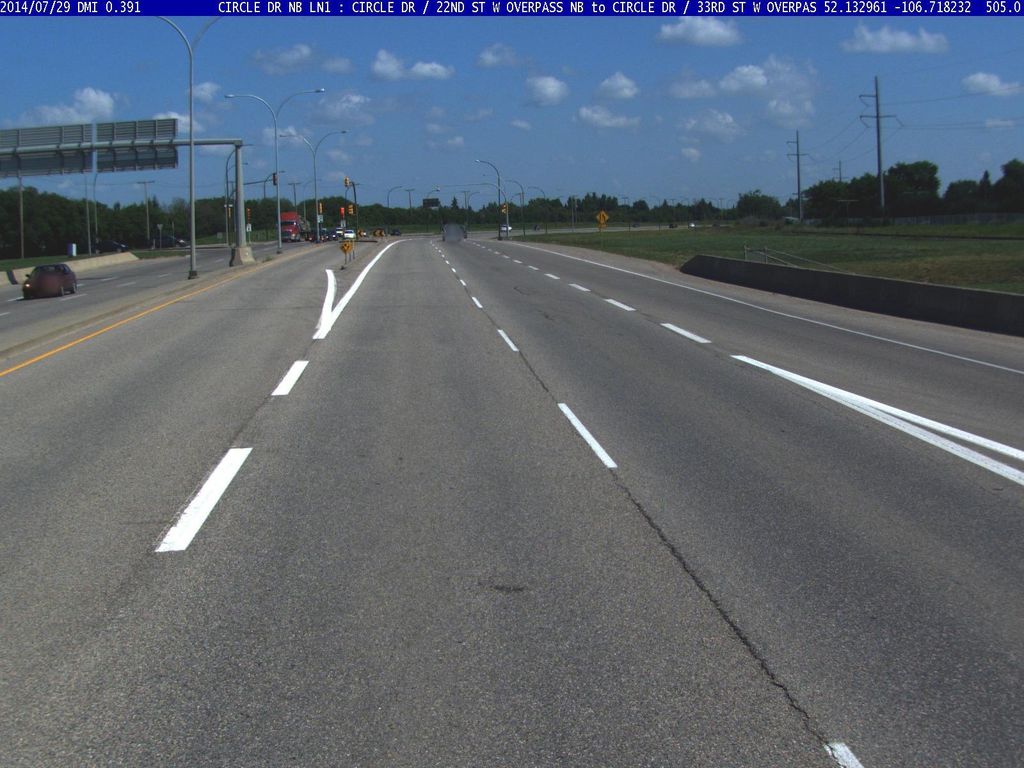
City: saskatoon